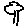
Label: tree